Aerial crown-view tile of a tropical tree (Barro Colorado Island, Panama), acquired 20250616:
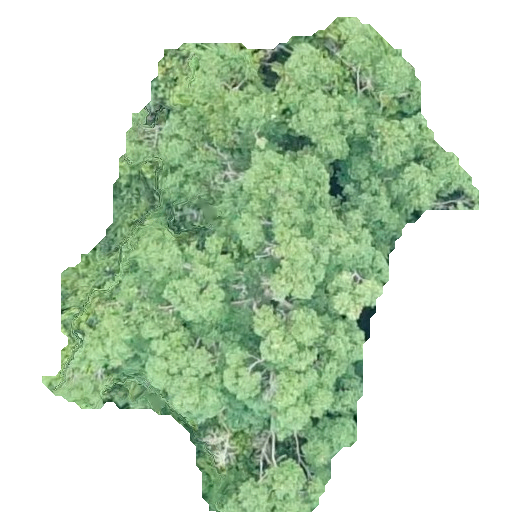
Species: Ocotea leptobotra
GBIF accepted scientific name: Ocotea leptobotra
Crown area: 184.923 m²